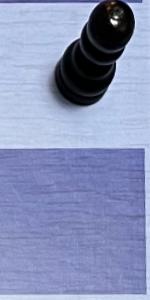
Label: Empty